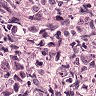
Metastatic tissue present: yes